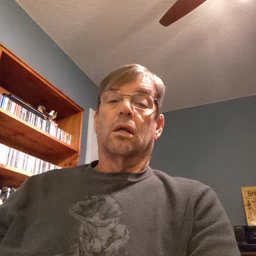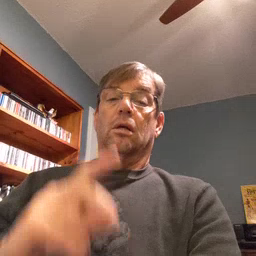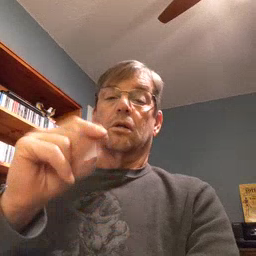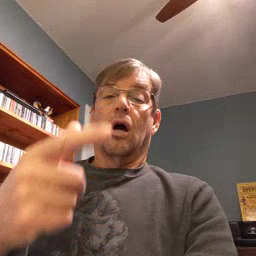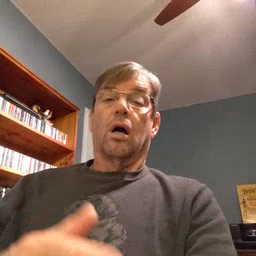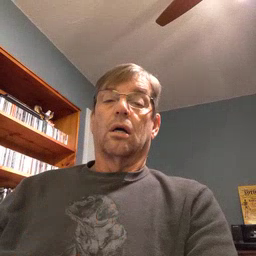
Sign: dog